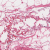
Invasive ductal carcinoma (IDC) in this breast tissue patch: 0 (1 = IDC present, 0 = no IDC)